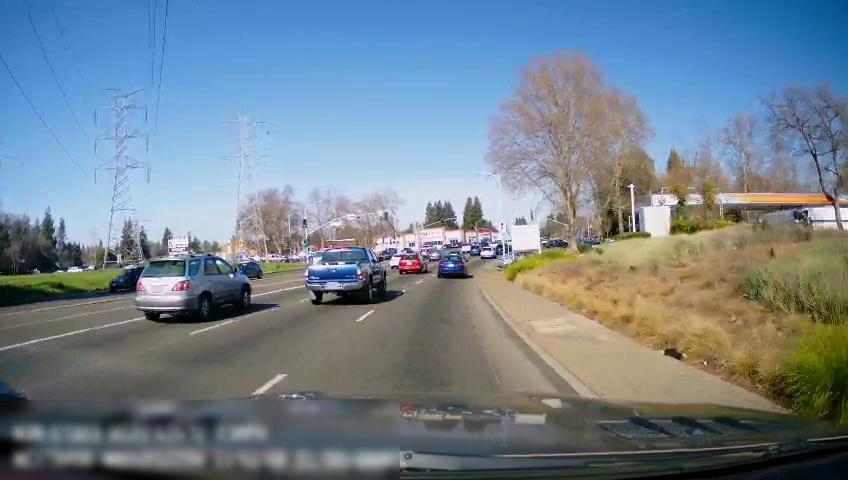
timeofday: Day
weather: Sunny
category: Drivable Space
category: Drivable Space
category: Vehicles | Car
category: Vehicles | Car
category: Vehicles | Car
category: Vehicles | Car
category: Vehicles | Car
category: Vehicles | Truck
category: Vehicles | Car
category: Vehicles | Car
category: Vehicles | Car
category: Vehicles | Car
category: Vehicles | Car
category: Vehicles | SUV
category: Vehicles | Car
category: Vehicles | Car
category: Lanes | Current Lane
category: Lanes | Alternate Lane
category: Lanes | Opposite Lane
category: Lanes | Alternate Lane